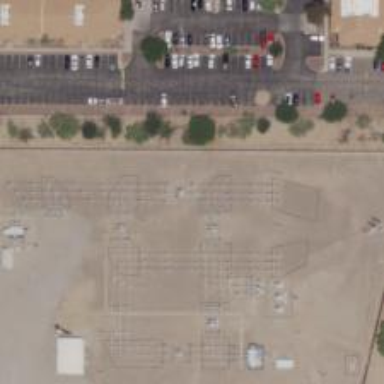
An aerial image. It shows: Switch for power supply.